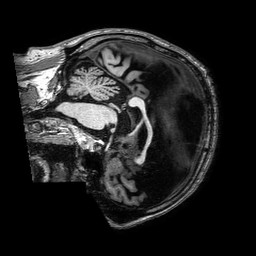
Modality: T1w
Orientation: sagittal
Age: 67
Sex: male
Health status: ill
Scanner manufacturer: philips
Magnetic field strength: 3 T
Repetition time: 0.006751 s
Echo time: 0.003033 s